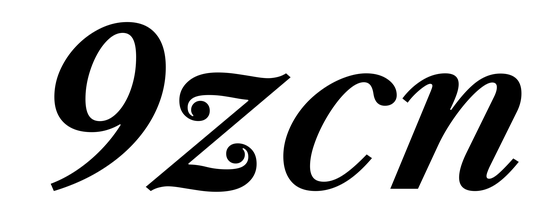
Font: LibreCaslonText-Italic_SemiBold_Italic